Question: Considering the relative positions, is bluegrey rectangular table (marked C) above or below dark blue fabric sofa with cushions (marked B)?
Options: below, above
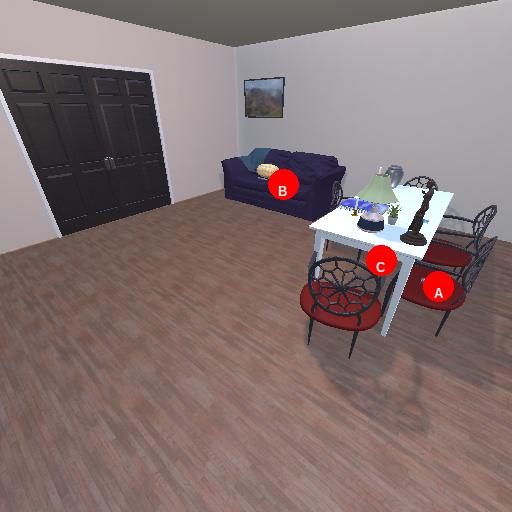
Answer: below